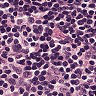
Metastatic tissue present: no